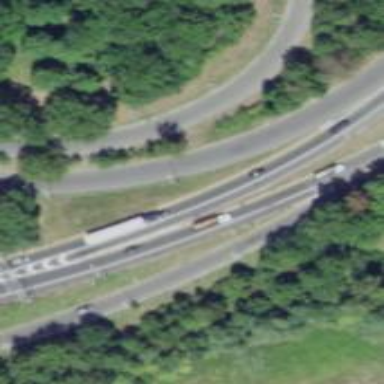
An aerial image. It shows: Interchange junction on motorway link.